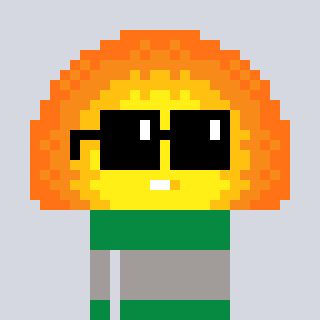
a pixel art character with square black sunglasses, a sunset-shaped head and a green-colored body on a cool background